Aerial crown-view tile of a tropical tree (Barro Colorado Island, Panama), acquired 20250414:
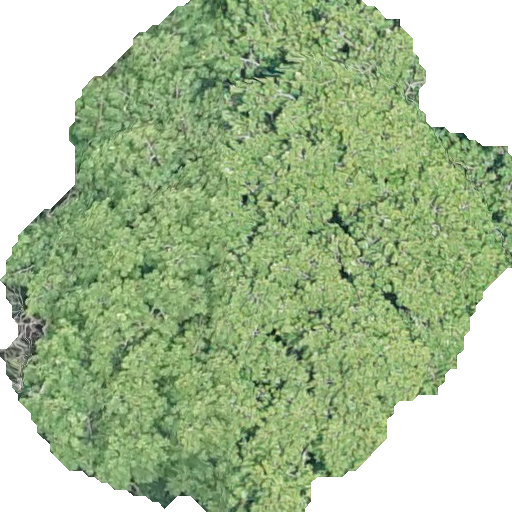
Species: Virola surinamensis
GBIF accepted scientific name: Virola surinamensis
Crown area: 294.531 m²